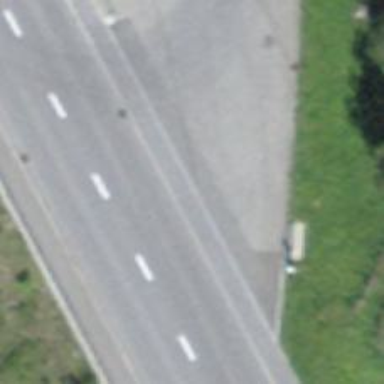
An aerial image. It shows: Secondary road with asphalt surface.